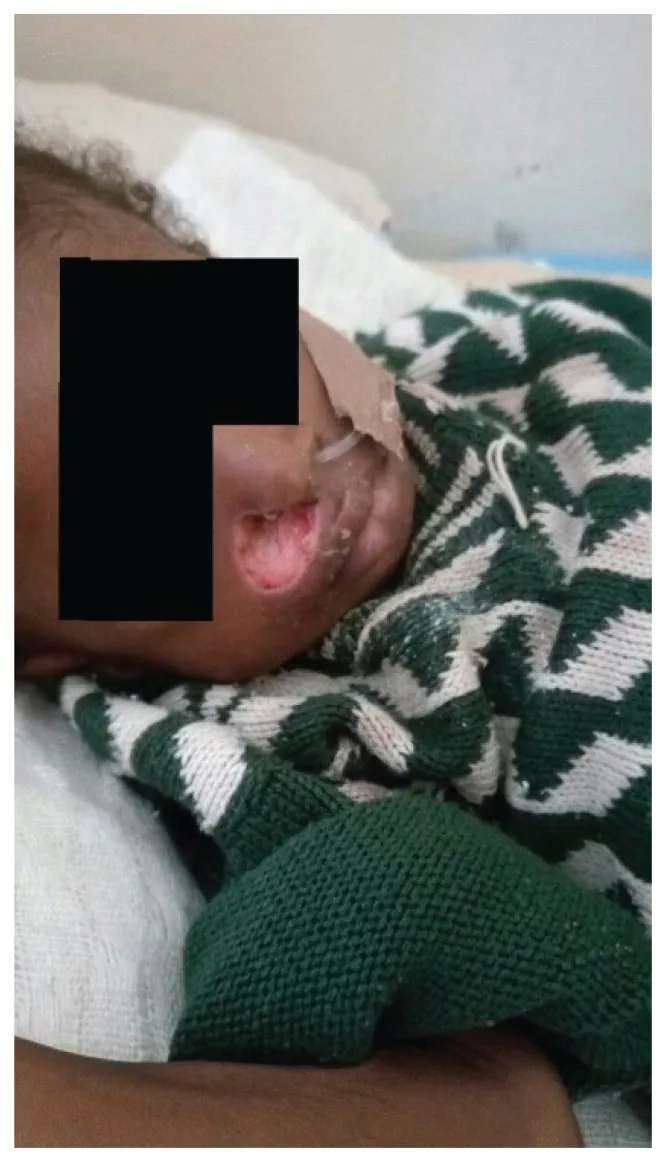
Deep ulcer extending to destroy the right ala nasi after sloughing of necrotic eschar.
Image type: medical_photograph (other_medical_photograph)